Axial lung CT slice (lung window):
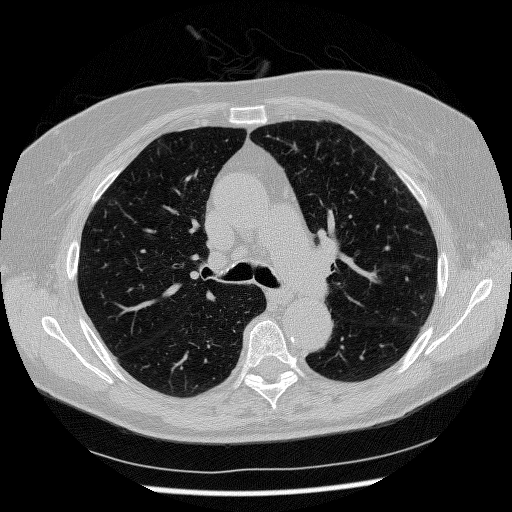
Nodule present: no